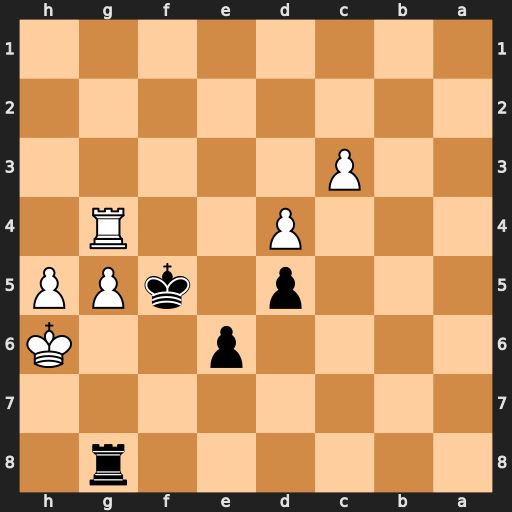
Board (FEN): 6r1/8/4p2K/3p1kPP/3P2R1/2P5/8/8
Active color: b
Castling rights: -
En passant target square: -
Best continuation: Kxg4 g6 Rh8+ Kg7 Rxh5